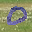
Label: 0